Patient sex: F
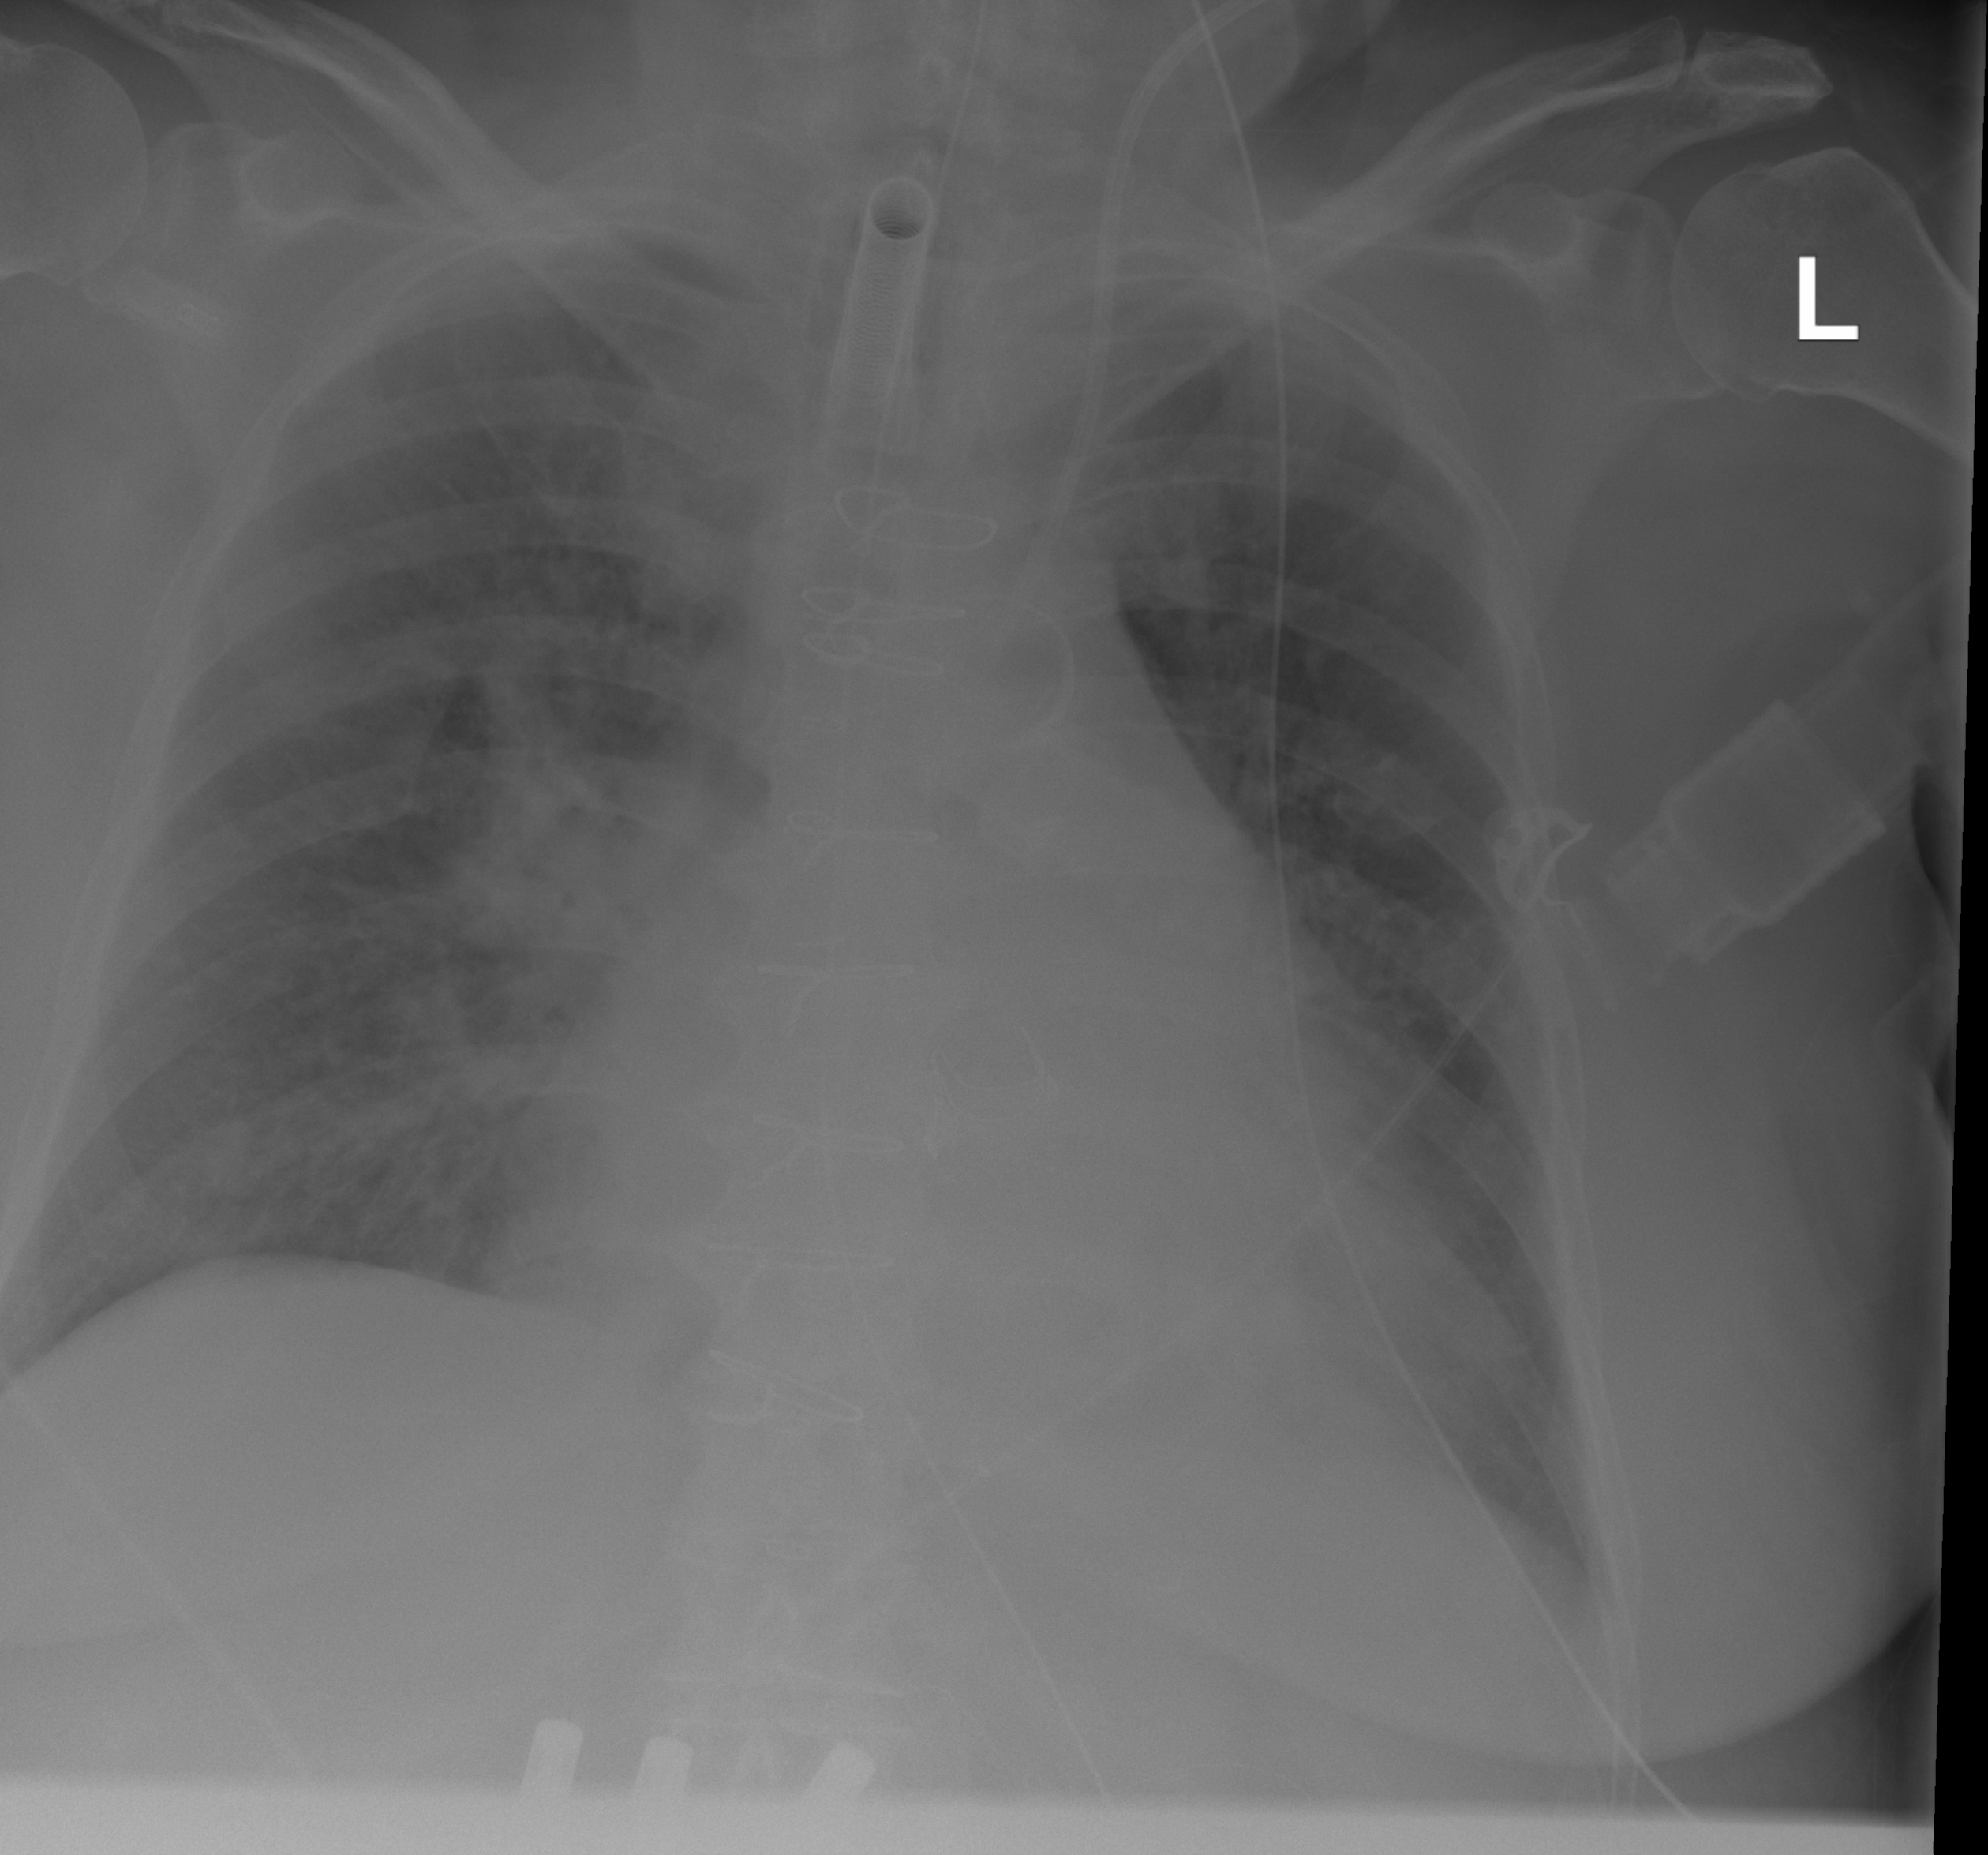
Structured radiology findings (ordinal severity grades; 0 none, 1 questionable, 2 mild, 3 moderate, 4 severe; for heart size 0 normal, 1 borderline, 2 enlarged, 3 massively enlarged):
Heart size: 2
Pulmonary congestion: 2
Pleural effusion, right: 0
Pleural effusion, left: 0
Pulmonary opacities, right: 0
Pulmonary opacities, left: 0
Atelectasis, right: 0
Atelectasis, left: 0